Question: I encounter a problem with java threads and I am not sure if its related to my approach or if thread pooling is going to resolve what I am trying to achieve.
'''
for (int i = 0; i < 100; i++) {
verifier[i]=new Thread();
verifier[i].start();
}
'''
I initialize 100 threads and start them. In the threads the code that gets executed is just
'''
con = (HttpURLConnection) website.openConnection(url);
// gets only the header
con.setRequestMethod("HEAD");
con.setConnectTimeout(2000); // set timeout to 2 seconds
'''
These threads repeat the process above over a long list of url/data.
The first 50 threads execute almost instantly then they just stop for 60 seconds or so and then there is another spike of execution that 20 of them or so finish at the same time and so on. The same deadlock occurs even if there is 4 of them.
My first guess was a deadlock. I am not sure how to resolve the issue and maintain a constant execution pace, without deadlocks and stops.
I am looking for an explanation of why this occurs and how it can be resolved.
By DeadLock I reefer to the Java Virtual Machine and how it handles thread. Not deadlock caused by my threads.
SCREENSHOT OF THREAD EXECUTION:

It looks like the threads are dying for no reason and I don't know why?!
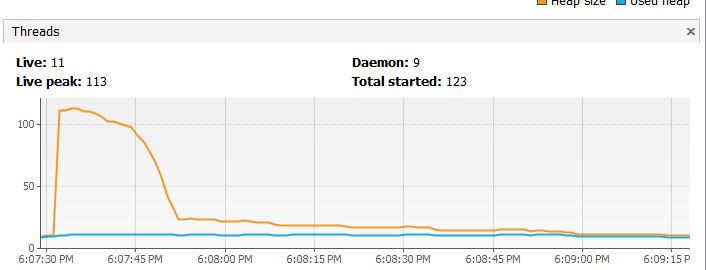
Answer: It could be that the operating system configurable limit of tcp/ip connections gets hit, which causes the JVM to block waiting for a new TCP/IP connection to be created, which will only happen if a connection already used get's closed.
This could help to find what is going on:
- profile the run with <URL>. There should be indication of how many threads are created and why are they blocked, deadlocks, etc.- Wait for it to block and take thread dumps of the JVM process to check for deadlocks in the thread stack traces using jstack or visualvm, search for the deadlock keyword.- Check with netstat -nao the state of your TCP connections, to see if the operating system limit is getting hit, if there are many connections in CLOSE_WAIT at the times the blocking occurs- Are you behind a corporate proxy/firewall, you could be hitting some other sort of security limit that prevents you from opening more TCP connections, not necessarily the limit of the operating system
If none of this helps you can always edit the question with further findinds, but based on the description of the code other limits are getting hit that on a first look don't seem related to JVM thread deadlocks, hope this helps.